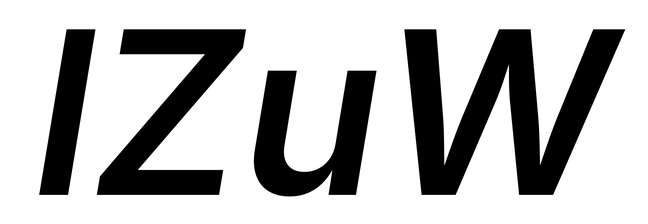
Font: Inter-Italic_SemiBold_Italic